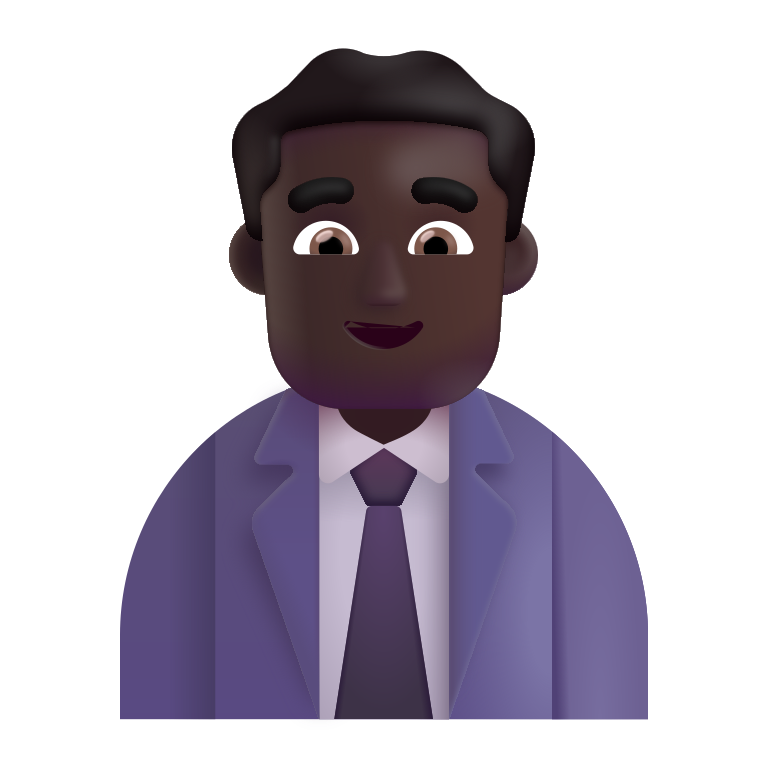
man office worker color dark